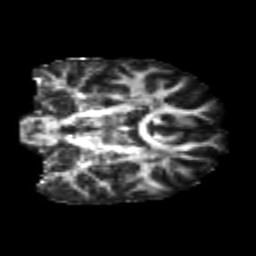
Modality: FA
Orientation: coronal
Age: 21
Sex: female
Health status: healthy
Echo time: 0.074 s